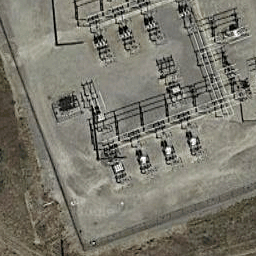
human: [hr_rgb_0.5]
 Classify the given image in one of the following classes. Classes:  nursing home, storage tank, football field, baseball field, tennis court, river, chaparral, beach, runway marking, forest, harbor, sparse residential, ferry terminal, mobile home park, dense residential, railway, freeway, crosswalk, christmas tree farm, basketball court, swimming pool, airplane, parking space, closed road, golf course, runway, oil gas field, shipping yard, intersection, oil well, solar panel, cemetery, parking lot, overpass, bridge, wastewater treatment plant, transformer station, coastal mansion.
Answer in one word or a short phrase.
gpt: transformer station